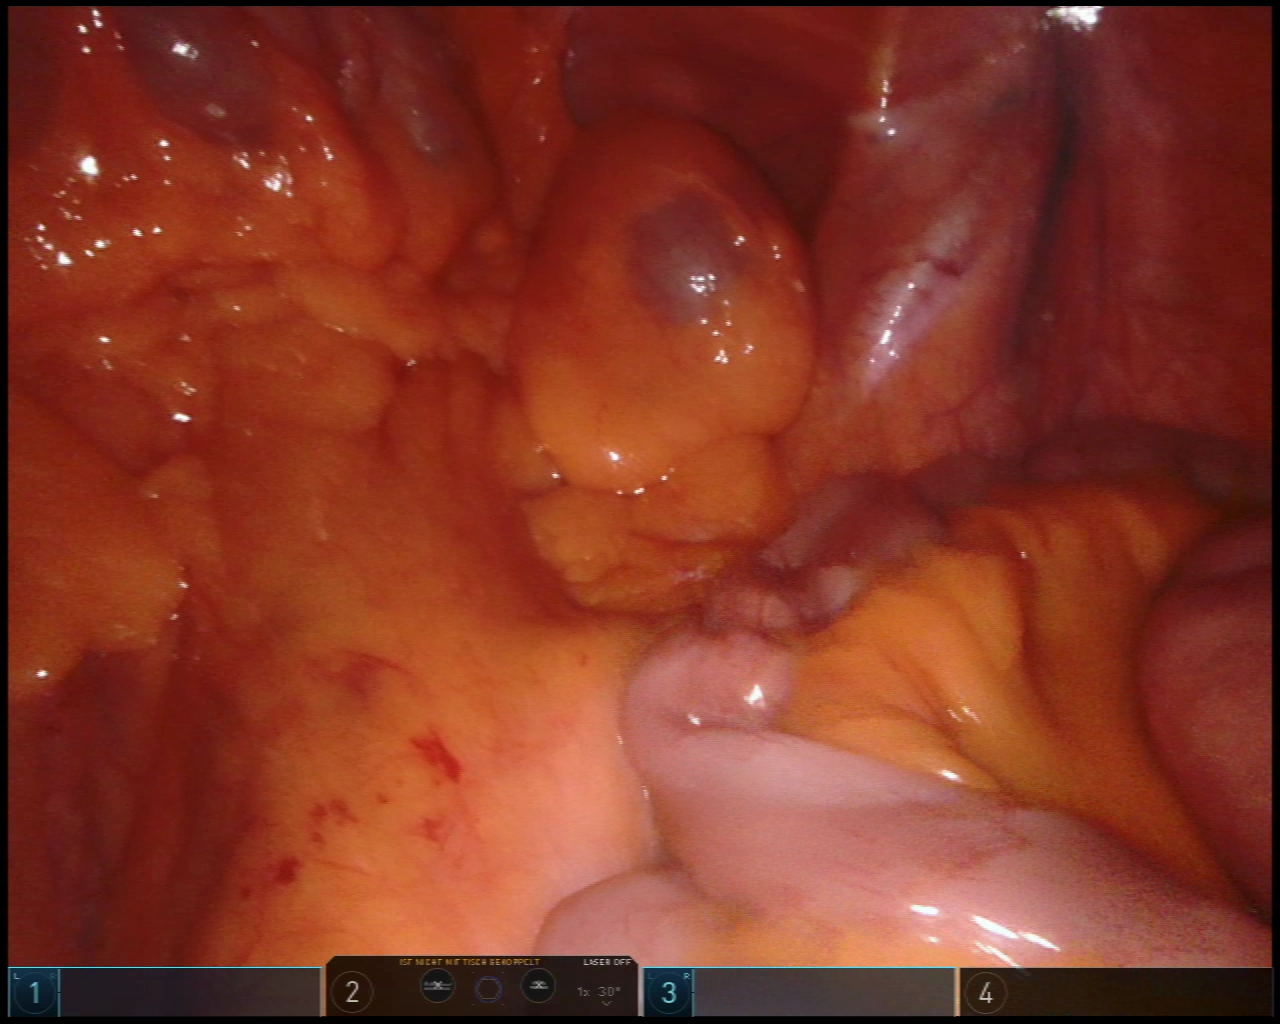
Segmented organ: small_intestine
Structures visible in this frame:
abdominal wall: yes
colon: yes
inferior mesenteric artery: no
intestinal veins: no
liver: no
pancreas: no
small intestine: yes
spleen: no
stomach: no
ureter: no
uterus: no
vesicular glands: no